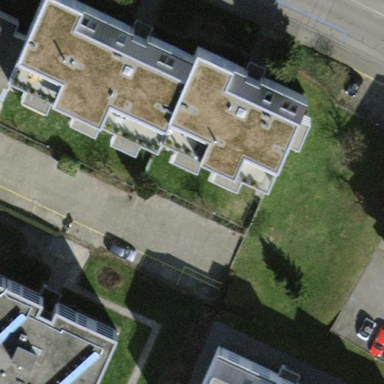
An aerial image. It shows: Flat-roofed building.